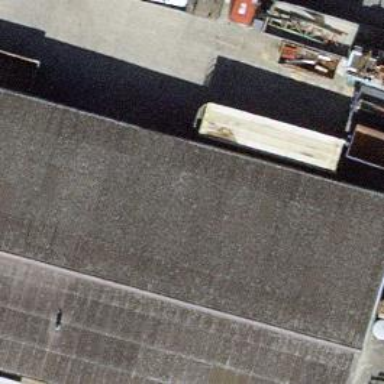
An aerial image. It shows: Industrial building.